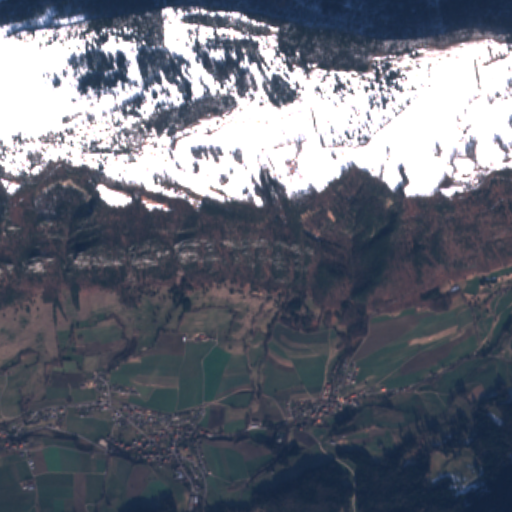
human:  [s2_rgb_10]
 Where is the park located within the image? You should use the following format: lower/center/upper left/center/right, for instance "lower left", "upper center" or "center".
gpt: The park is located in the lower of the image.
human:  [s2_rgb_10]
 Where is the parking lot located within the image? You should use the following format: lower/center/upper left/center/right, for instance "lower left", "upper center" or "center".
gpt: The parking lot is located in the lower left of the image.
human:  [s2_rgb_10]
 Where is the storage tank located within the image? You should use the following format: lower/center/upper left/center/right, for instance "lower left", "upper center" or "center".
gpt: The storage tank is located in the lower center of the image.
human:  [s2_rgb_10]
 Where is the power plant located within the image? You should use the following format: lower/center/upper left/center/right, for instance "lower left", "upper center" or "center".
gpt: There is no power plant in the image.